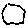
Label: hexagon